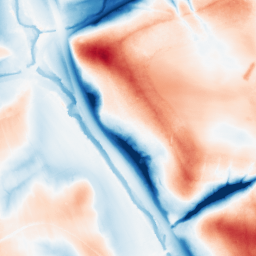
Category: classical
Decomposition family: gaussian
Decomposition parameters: sigma: 20
Upsampling method: quintic
Upsampling parameters: scale: 8
Upsampling scale: 8